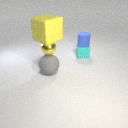
large gray rubber sphere in front of small cyan rubber cube